Question: So I am doing a custom ol li list, and i really get confused with shortcuts css wise for ol , ul and li stuff.
If i tell you what I want, and provide some sample code could someone help please.
Ok so I am after a numbered list like so...
'''
<ol>
<li>Dave Jones<span class="searchTotals">189 searches</span></li>
<li>Debs<span class="searchTotals">34 searches</span></li>
<li>Tarbutt<span class="searchTotals">211 searches</span></li>
</ol>
'''
What I want to do is NOT repeat the span class within the li element, so perhaps you could help.
Also I wanted to number style each li.
In so far as put a circle around each number..
Here is some css for the numbers.
'''
background: none repeat scroll 0 0 #ec008c;
border-radius: 1em 1em 1em 1em;
color: #FFFFFF;
display: inline-block;
float: right;
font-family: inherit;
font-size: 10px;
font-weight: bold;
line-height: 1em;
margin-left: 0.5em;
padding: 0.35em 0.5em;
text-align: center;
text-decoration: none;
'''
Here is some css for the SPAN class.
'''
float:right;
color:#3399ff;
'''
Trying to get it to look like this:

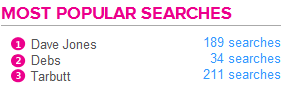
Answer: if you are looking to float all the text in the div left without using span tags you can use this: (can't select just part of the text with 'CSS')
'''
ol li {
float:left;
color:#3399ff;
}
'''
If you want to have numbers with circles around them with the 'li', you're going to have to use images and use the 'background:url()' property.